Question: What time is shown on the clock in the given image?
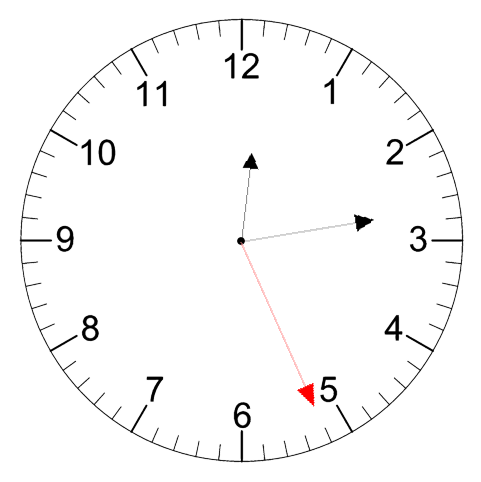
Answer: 12:13:26